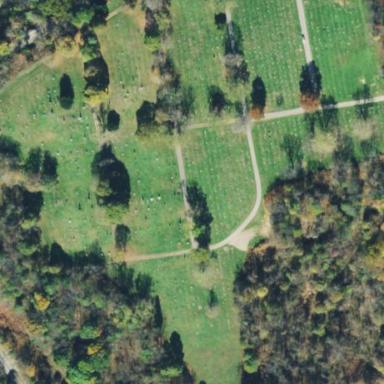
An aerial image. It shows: Cemetery.